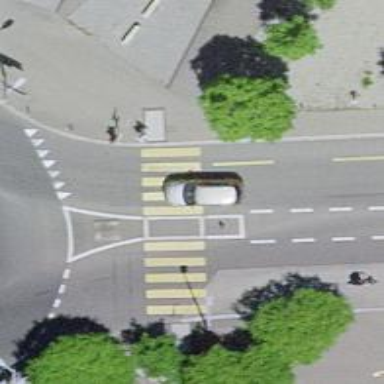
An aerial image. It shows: Zebra crossing with road island.